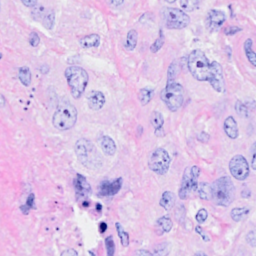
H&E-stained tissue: Breast